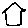
Label: house